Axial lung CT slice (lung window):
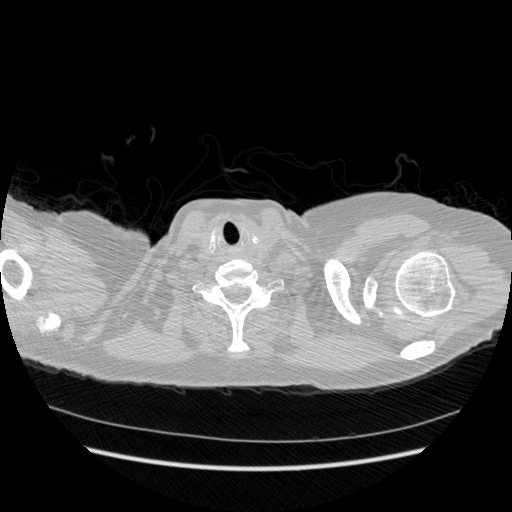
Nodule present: no